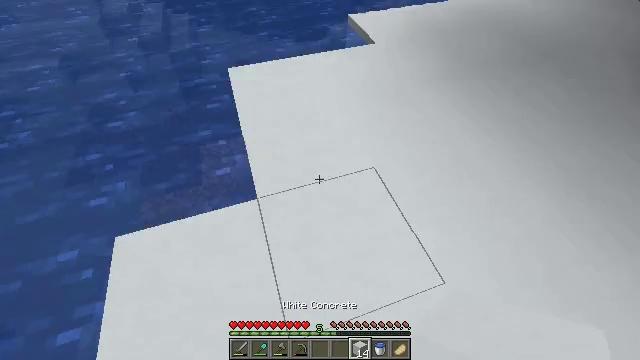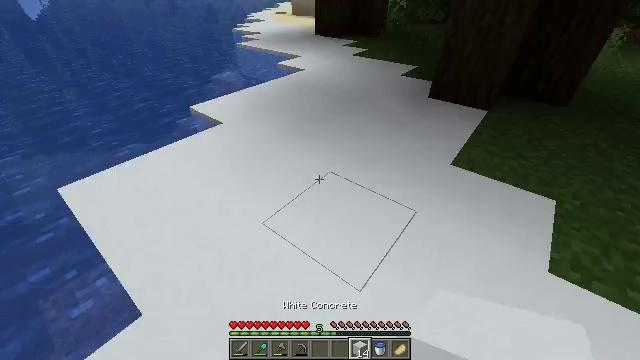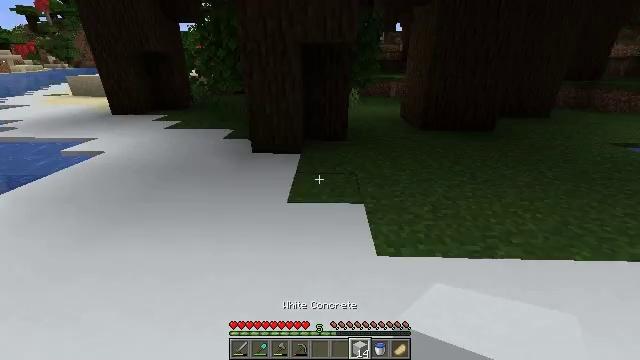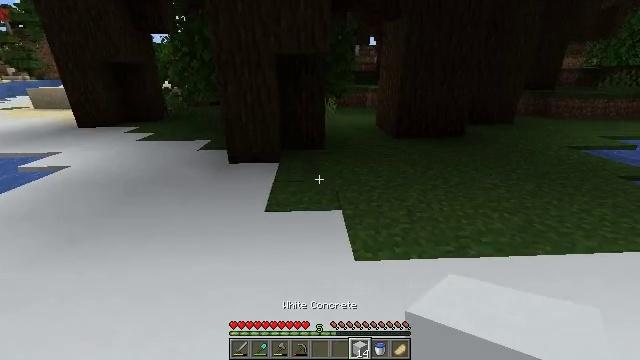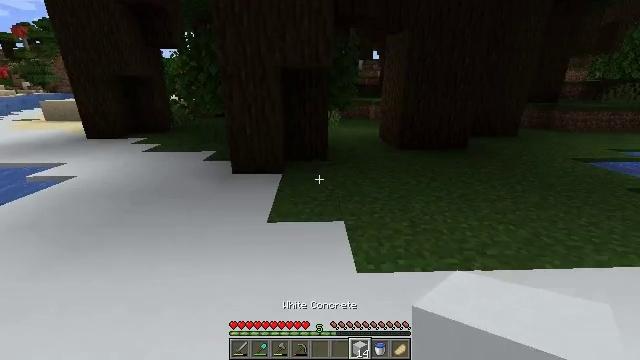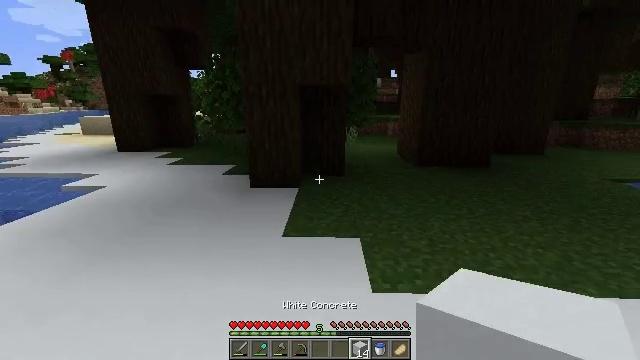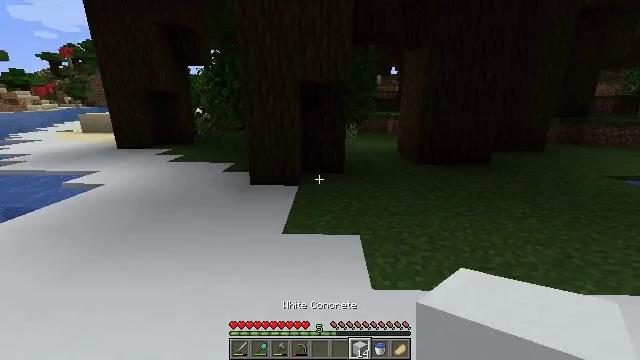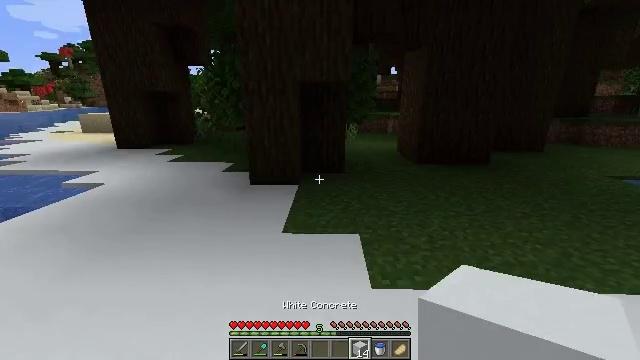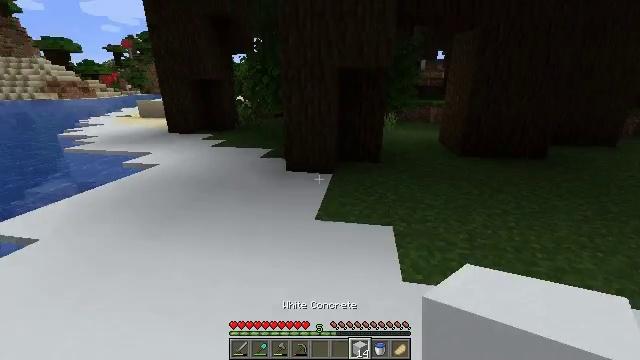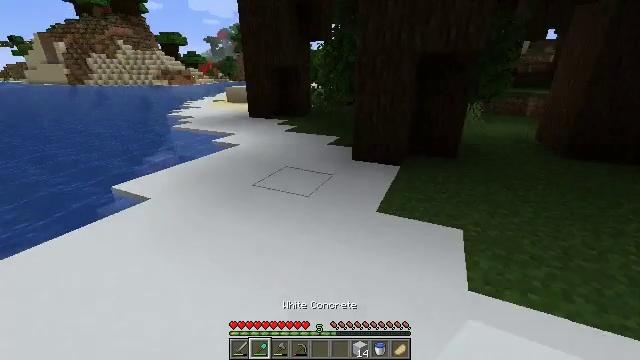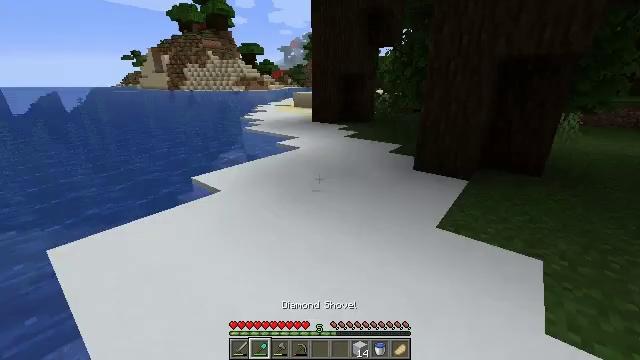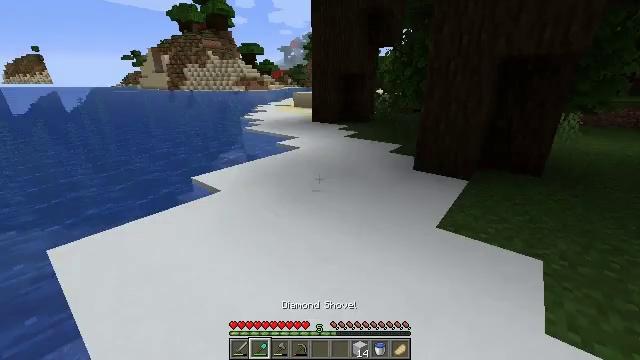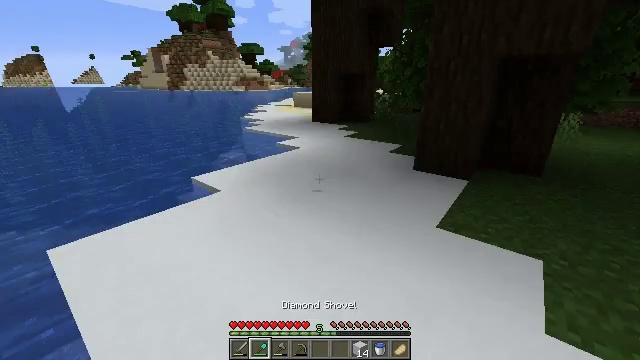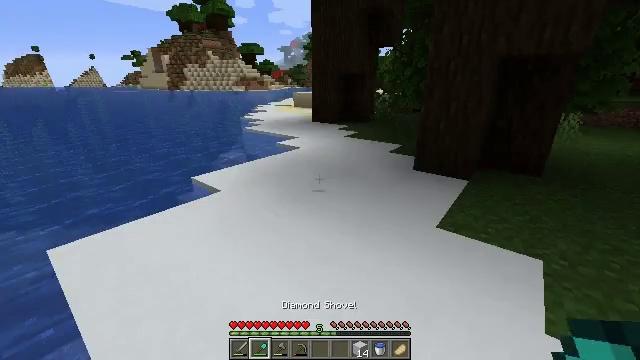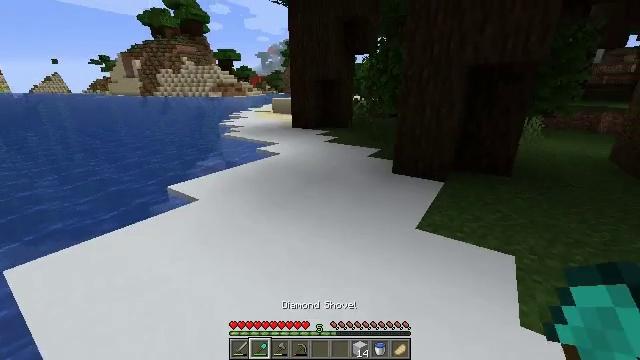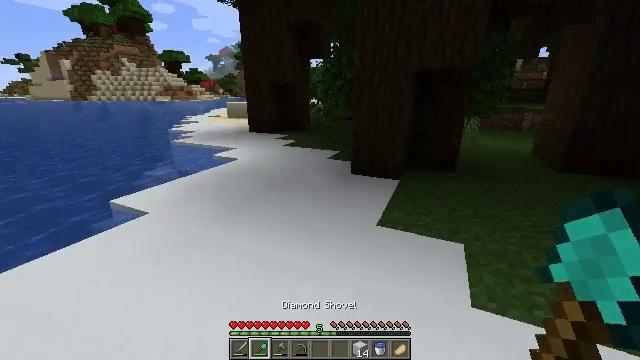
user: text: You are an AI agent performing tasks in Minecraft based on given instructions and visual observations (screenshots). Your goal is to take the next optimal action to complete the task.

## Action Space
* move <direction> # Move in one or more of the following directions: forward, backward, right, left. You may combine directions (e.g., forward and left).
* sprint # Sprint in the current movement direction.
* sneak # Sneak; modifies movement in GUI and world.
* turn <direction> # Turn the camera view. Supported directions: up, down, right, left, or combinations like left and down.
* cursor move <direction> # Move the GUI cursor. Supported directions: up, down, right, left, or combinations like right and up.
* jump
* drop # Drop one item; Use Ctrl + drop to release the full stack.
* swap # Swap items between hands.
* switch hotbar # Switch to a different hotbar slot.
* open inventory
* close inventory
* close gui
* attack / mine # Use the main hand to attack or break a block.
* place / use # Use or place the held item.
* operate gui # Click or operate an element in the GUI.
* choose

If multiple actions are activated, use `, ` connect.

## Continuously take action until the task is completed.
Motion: motion action
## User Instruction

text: Collect white concrete from a structure.
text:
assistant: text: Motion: turn right and up
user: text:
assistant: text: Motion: turn right and up
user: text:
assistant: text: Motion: turn right and up
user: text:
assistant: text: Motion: turn up
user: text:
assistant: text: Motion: turn left and up
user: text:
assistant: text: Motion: no_op
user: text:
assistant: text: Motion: no_op
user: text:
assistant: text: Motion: turn left and down
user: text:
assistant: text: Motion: turn left and down, switch to hotbar 2
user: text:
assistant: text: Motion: turn left and up, switch to hotbar 2
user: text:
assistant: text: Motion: switch to hotbar 2
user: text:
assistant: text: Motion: no_op
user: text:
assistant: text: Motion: no_op
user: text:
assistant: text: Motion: turn right and up
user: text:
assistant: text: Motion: turn right
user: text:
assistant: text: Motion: turn right
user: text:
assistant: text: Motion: switch to hotbar 3
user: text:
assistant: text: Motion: switch to hotbar 3, 4
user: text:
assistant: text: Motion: turn right, switch to hotbar 3, 4
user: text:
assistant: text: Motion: turn right, switch to hotbar 4
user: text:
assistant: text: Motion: turn right and down, switch to hotbar 4
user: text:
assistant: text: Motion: turn right and down, switch to hotbar 4
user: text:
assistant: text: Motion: turn right and down
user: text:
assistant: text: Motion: turn up
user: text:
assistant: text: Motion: move forward
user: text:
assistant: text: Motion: move forward
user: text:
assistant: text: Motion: move forward
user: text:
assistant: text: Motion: move forward, turn left and down
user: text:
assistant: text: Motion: move forward, turn left and down
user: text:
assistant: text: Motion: move forward